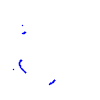
Particle: kaon